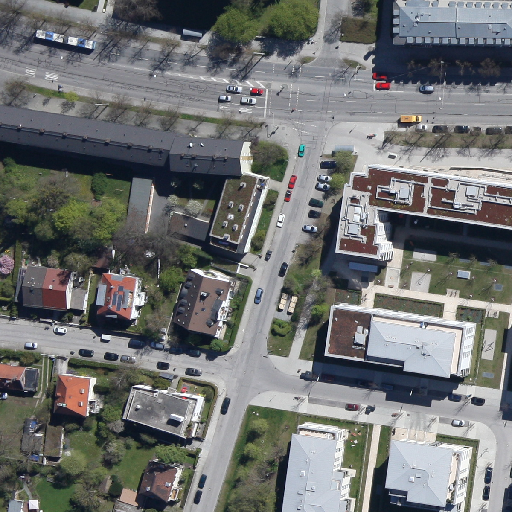
Referring expression: car driving on the road